【题型】选择题　【知识点】解析几何　【难度】easy
设$P(x,y)$是双曲线$\dfrac{x^2}{5}-\dfrac{y^2}{4}=1$的右支上的点，则代数式$\sqrt{x^2+y^2-2y+1}-\sqrt{x^2+y^2-6x+9}$的最小值为（\quad）
A．$\sqrt{10}$ \qquad B．$2\sqrt{5}-\sqrt{10}$ \qquad C．$\sqrt{10}-\sqrt{5}$ \qquad D．$\sqrt{5}+\sqrt{6}-3$
【解答】
\vspace{0.2cm}
\noindent \textbf{【答案】} B

\vspace{0.2cm}
\noindent \textbf{【分析】} 设$A(0,1)$,$F(3,0)$, 所求式表示$|PA|-|PF|$, 利用双曲线的定义进行转化后，利用距离三角不等式即可求得最小值.

\vspace{0.2cm}
\noindent \textbf{【详解】}
$\sqrt{x^2+y^2-2y+1}-\sqrt{x^2+y^2-6x+9} = \sqrt{x^2+(y-1)^2} - \sqrt{(x-3)^2+y^2}$，
设$A(0,1)$,$F(3,0)$, 上式表示$|PA|-|PF|$.
由于双曲线$\dfrac{x^2}{5}-\dfrac{y^2}{4}=1$的左焦点为$F'(-3,0)$，实轴$2a=2\sqrt{5}$，
由双曲线定义：$|PF|=|PF'|-2a=|PF'|-2\sqrt{5}$，
因此$|PA|-|PF| = |PA| - (|PF'|-2\sqrt{5}) = |PA| - |PF'| + 2\sqrt{5}$.
又$|PA| - |PF'| = -(|PF'| - |PA|)$，结合距离三角不等式$|PF'| - |PA| \le |AF'| = \sqrt{3^2+1^2} = \sqrt{10}$，
当$P$在$F'A$的延长线与双曲线右支的交点处时取等号，
故$|PA|-|PF| = -(|PF'|-|PA|)+2\sqrt{5}$的最小值为$2\sqrt{5}-\sqrt{10}$.

\vspace{0.2cm}
\noindent \textbf{【图示区域】}

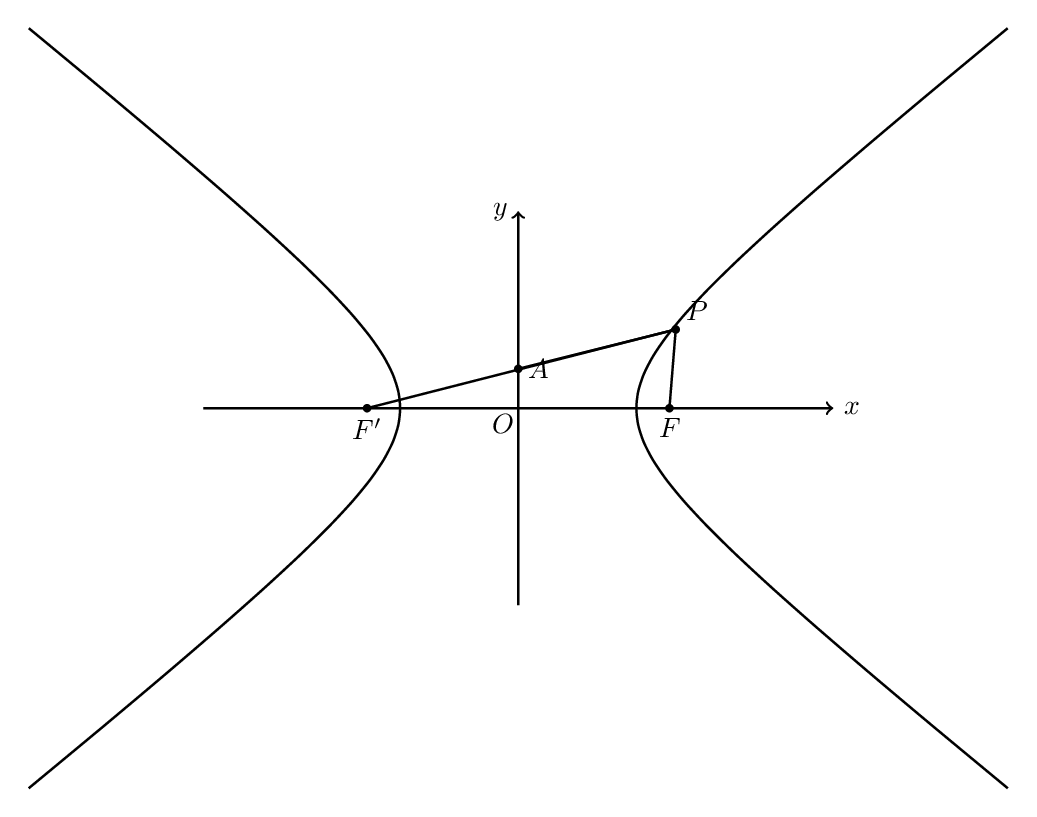